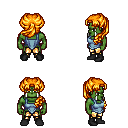
a pixel art fantasy rpg character, male body template, orc, green skin, blue vest, gold greaves, light blonde princess hairstyle, black shoes, four views (front, back, left, right), 2x2 character sprite sheet, small pixel art, hard edges, no anti-aliasing